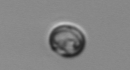
Label: Thalassiosira